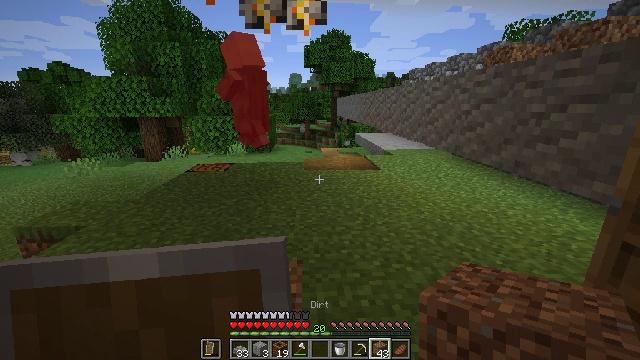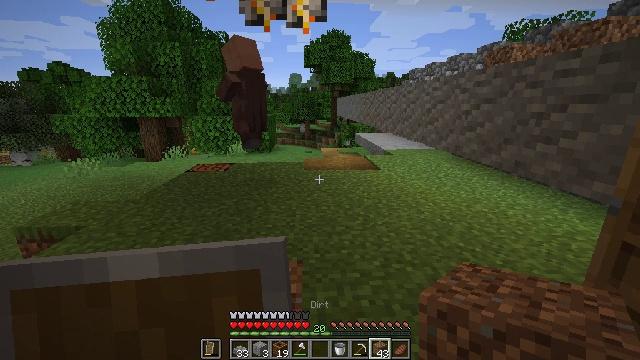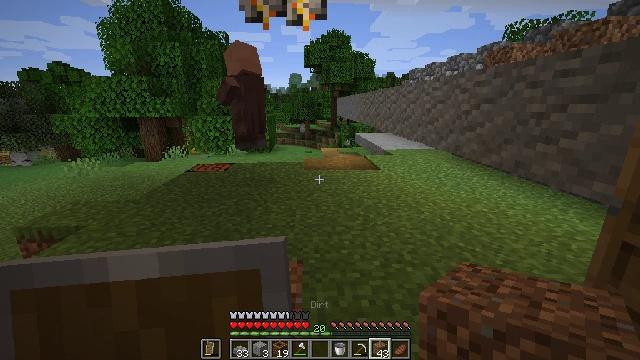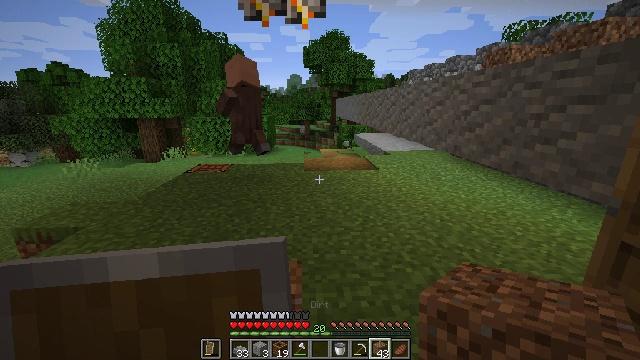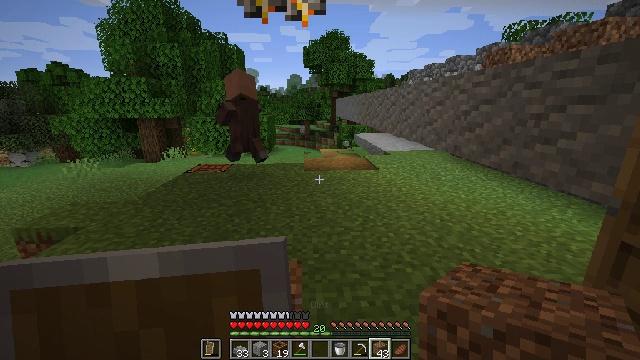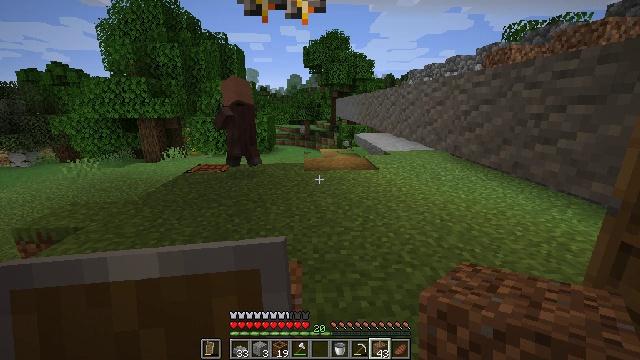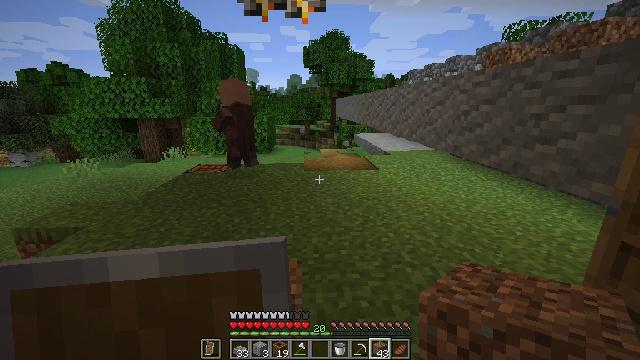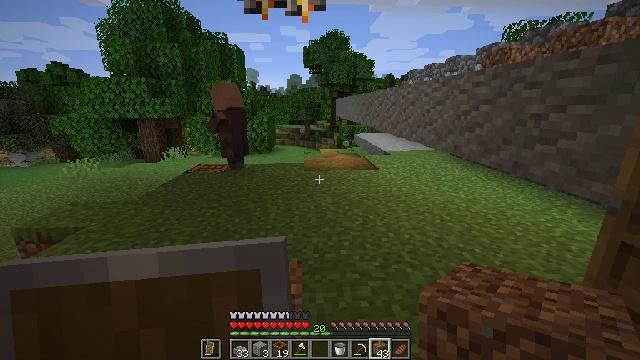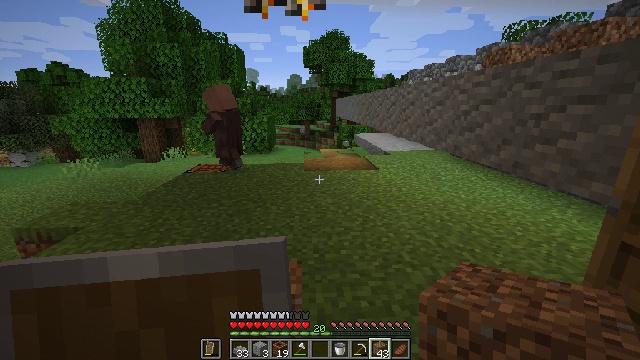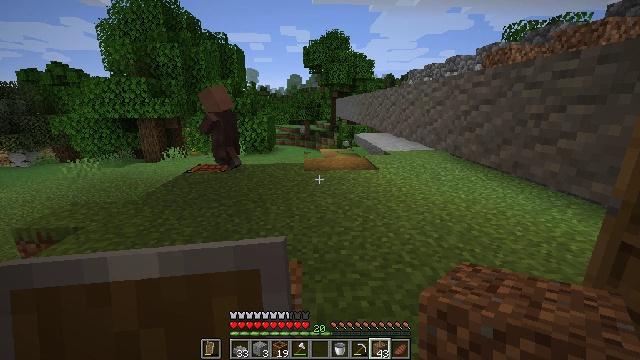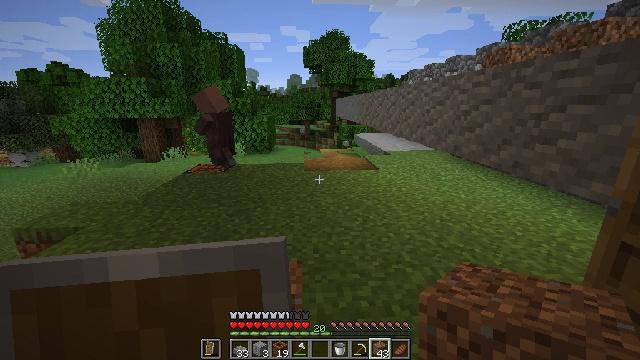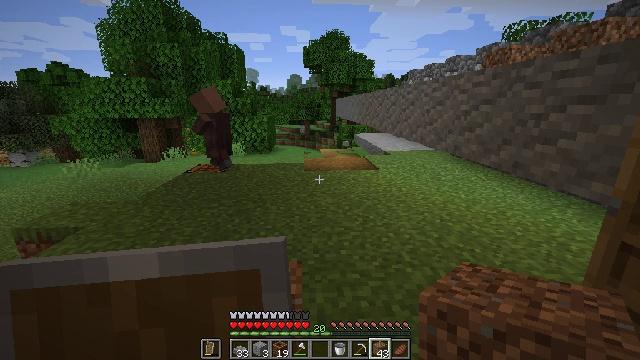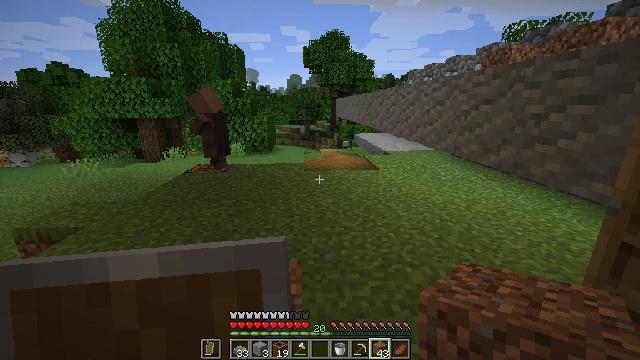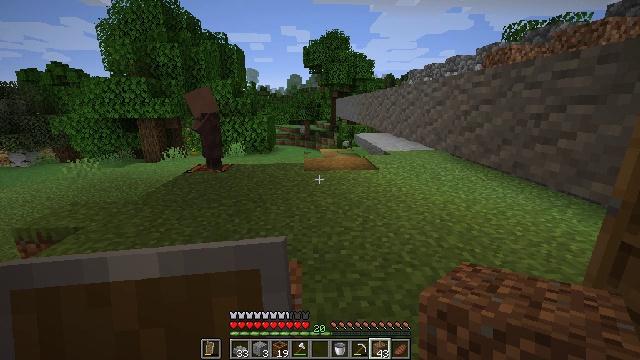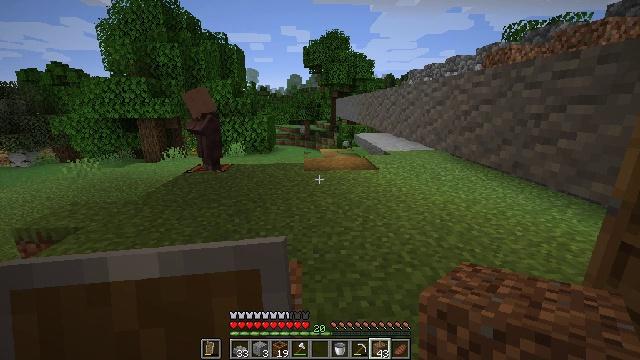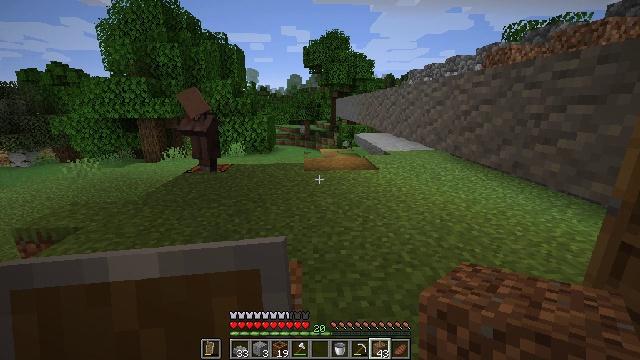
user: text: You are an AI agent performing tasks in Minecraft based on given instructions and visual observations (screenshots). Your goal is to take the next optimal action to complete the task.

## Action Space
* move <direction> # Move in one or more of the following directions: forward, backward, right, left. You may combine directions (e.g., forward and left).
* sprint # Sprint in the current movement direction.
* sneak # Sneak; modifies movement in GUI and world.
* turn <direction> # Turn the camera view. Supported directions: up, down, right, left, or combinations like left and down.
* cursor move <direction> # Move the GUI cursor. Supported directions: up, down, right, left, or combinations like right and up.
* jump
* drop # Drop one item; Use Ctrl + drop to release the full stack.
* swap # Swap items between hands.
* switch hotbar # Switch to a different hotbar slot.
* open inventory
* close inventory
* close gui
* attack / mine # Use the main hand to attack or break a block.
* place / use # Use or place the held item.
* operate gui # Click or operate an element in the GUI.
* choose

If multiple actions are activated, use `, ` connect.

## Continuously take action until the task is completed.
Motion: motion action
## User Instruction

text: Mine the bell from its post.
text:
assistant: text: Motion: no_op
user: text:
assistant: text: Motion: no_op
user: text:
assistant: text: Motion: no_op
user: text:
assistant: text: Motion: no_op
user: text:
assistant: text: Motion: no_op
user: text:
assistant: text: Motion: no_op
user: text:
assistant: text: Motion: no_op
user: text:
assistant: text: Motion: no_op
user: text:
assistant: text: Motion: no_op
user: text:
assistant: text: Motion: no_op
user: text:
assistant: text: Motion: no_op
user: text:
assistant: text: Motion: no_op
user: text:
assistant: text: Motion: no_op
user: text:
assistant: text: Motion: no_op
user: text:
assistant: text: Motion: no_op
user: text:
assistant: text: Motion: no_op
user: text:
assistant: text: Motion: no_op
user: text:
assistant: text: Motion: no_op
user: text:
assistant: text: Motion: no_op
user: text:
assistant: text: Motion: no_op
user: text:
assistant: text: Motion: no_op
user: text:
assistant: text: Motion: no_op
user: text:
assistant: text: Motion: no_op
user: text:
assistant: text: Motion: no_op
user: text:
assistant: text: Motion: no_op
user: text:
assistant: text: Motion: no_op
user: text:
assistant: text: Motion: no_op
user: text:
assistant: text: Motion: turn right
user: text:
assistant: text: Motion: turn right
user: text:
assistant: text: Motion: turn right